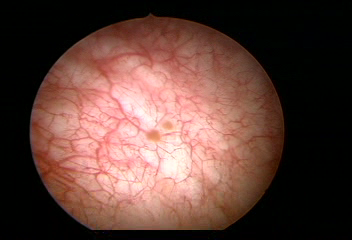
Modality: WLC
Class: Normal mucosa
Bladder cancer association: No